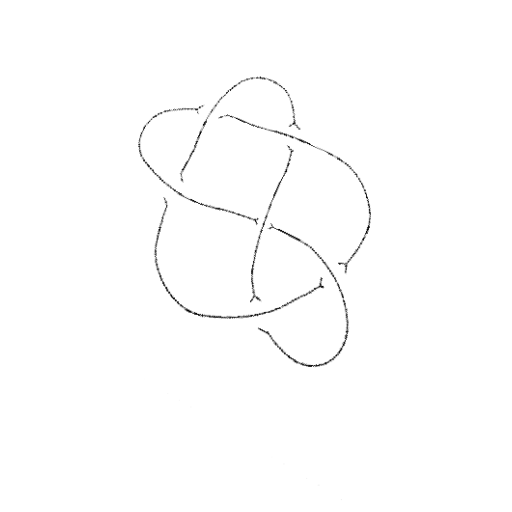
Crossing number: 6